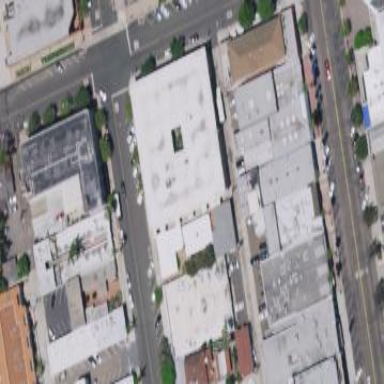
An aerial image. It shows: Commercial building.